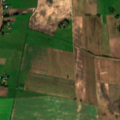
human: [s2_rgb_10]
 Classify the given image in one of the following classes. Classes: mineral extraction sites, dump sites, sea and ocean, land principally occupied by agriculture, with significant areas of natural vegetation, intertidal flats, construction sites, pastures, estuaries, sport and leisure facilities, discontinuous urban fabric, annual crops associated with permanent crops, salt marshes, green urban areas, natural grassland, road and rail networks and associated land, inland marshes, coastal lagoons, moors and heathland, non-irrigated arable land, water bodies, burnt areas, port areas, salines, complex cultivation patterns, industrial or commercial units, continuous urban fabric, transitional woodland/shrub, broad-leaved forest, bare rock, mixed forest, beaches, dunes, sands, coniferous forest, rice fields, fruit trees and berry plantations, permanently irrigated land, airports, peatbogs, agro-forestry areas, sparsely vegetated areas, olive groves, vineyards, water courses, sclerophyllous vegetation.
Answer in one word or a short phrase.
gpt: non-irrigated arable land, pastures, complex cultivation patterns